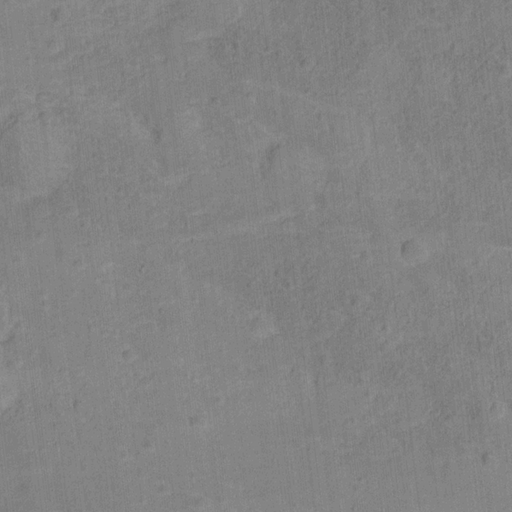
Classes present: Background